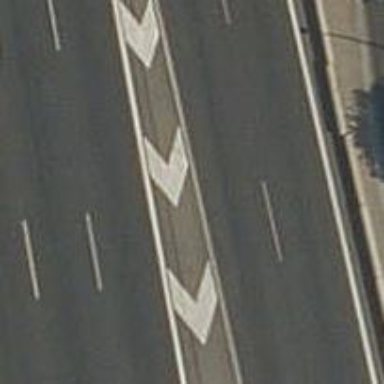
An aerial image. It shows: Tunnel on asphalt motorway.